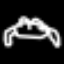
Label: frog